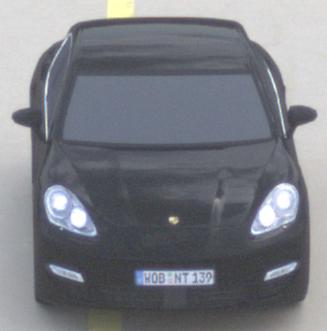
Make: Porsche
Model: Panamera
Detailed model: Panamera (970)
Model produced from: 2010/05
Model produced until: 2013/04
Doors: 5
Color: black
Road condition: dry road
Daytime: midday
Contrast: low contrast